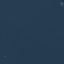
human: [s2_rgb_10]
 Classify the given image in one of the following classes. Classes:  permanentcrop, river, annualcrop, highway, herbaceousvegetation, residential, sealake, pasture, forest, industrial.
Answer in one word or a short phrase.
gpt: SeaLake